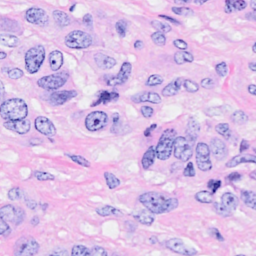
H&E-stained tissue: Breast